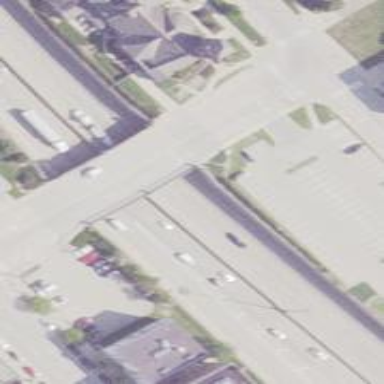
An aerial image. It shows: Viaduct footway.